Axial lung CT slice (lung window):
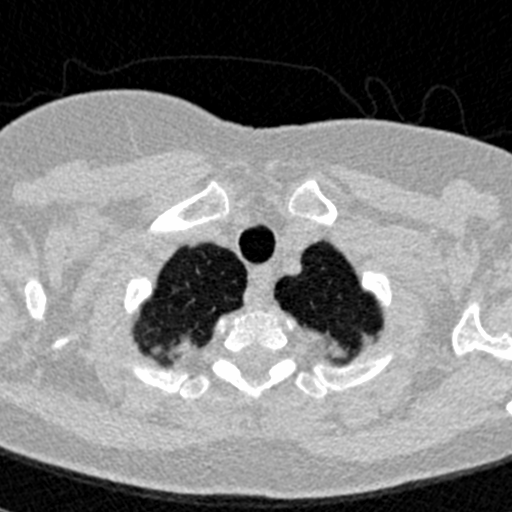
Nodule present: no